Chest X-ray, AP view. Patient: 35 years old, sex M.
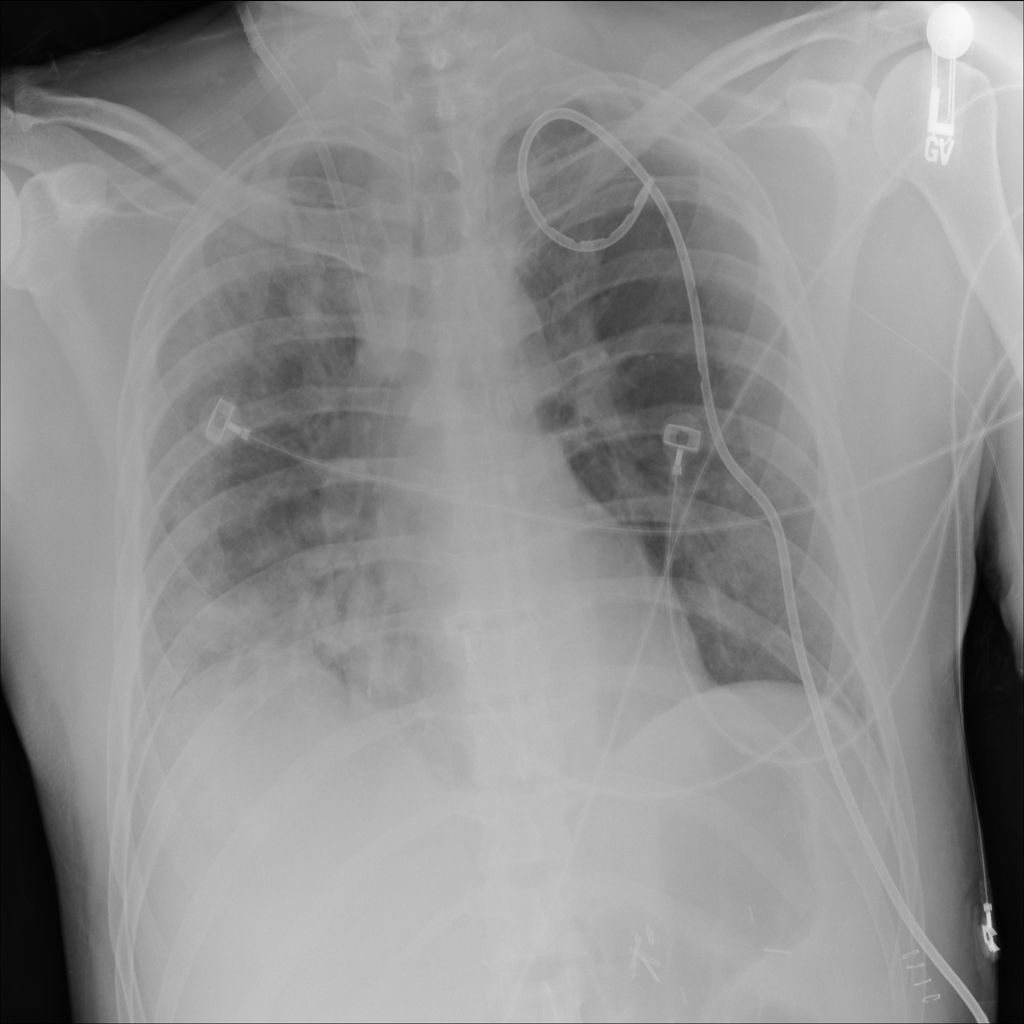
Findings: Infiltration